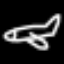
Label: airplane